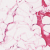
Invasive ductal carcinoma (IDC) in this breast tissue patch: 0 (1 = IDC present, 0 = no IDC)